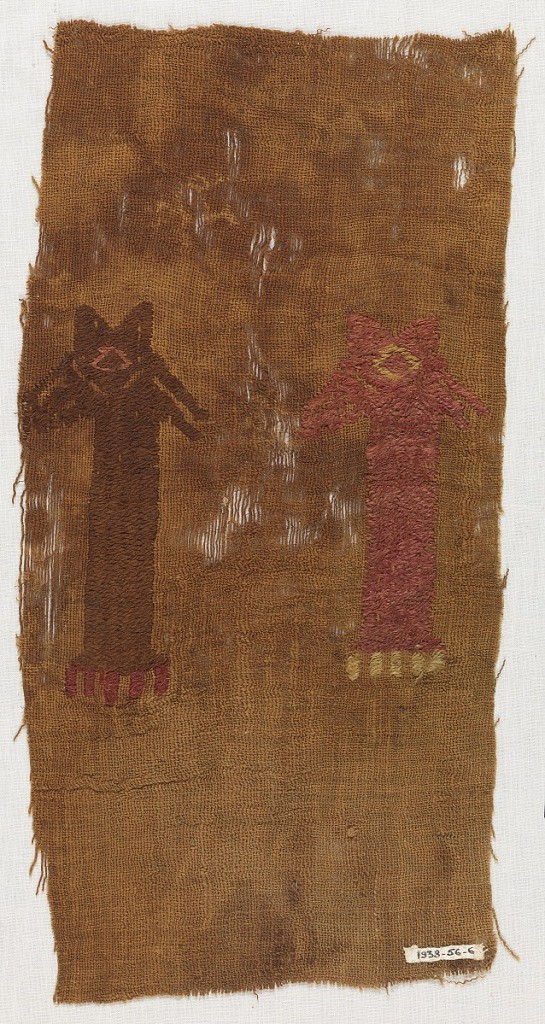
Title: Fragment
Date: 1000–1450
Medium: cotton, wool Technique: plain weave with discontinuous supplementary weft patterning (brocaded)
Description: Brown cotton plain cloth with two fish brocaded in wool. One fish is brown and red, the other red and yellow.